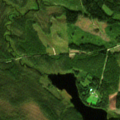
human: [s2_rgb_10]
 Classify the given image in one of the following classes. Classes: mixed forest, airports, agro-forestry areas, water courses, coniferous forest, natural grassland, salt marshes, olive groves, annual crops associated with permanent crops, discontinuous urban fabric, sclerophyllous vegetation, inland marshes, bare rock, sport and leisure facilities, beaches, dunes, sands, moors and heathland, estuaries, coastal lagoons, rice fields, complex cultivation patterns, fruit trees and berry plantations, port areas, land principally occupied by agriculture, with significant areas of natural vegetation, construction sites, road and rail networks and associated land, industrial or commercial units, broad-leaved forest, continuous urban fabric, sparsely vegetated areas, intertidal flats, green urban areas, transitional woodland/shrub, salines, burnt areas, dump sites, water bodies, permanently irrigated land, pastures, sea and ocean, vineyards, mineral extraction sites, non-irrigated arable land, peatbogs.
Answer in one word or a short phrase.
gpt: coniferous forest, mixed forest, transitional woodland/shrub, water bodies